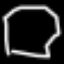
Label: octagon